Question: '''
var invoice = (from i in Catalog.Invoices
where (i.Id == invoiceId)
select i)
.Include(i => i.Appointment.Service)
.Include(i => i.Appointment.Allocations.Select(a => a.Service))
.Include(i => i.Appointment.Allocations.Select(e => e.Employee))
.FirstOrDefault();
var inv = invoice.Appointment.Allocations.Select(e => e.Employee);
'''

How to filter the null values from above query ?
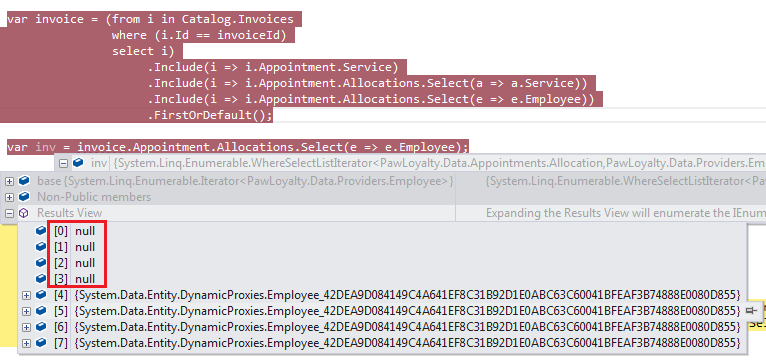
Answer: You should add a 'Where' clause to the query to filter out the 'null' values.
Either after the 'Select':
'''
var inv = invoice.Appointment.Allocations.Select(e => e.Employee).Where(e => e != null);
'''
or before the 'Select':
'''
var inv = invoice.Appointment.Allocations.Where(e => e.Employee != null).Select(e => e.Employee);
'''